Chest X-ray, PA view. Patient: 38 years old, sex M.
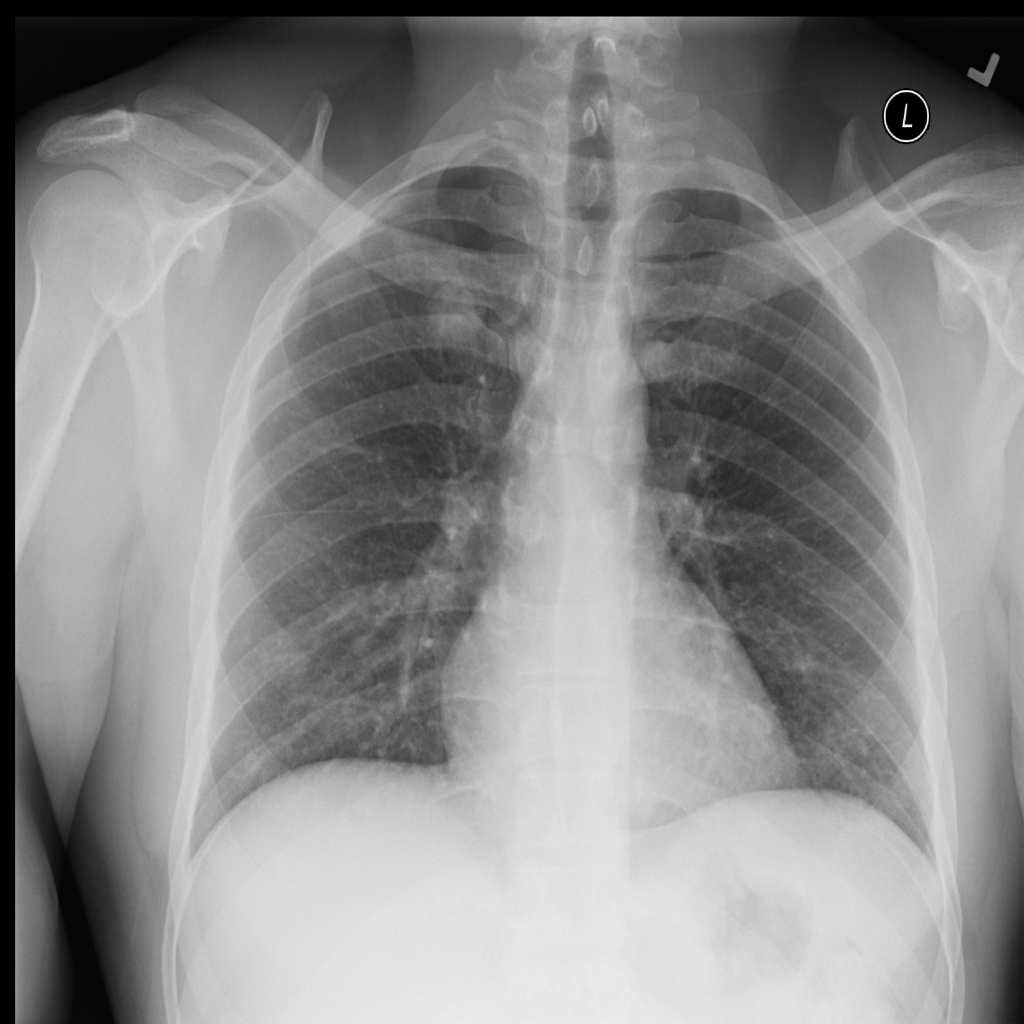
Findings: Nodule